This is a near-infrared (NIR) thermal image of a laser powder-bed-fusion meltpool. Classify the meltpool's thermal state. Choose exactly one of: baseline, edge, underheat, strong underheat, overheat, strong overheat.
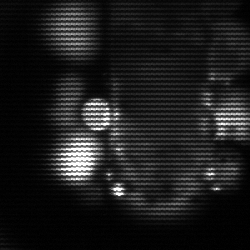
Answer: strong underheat